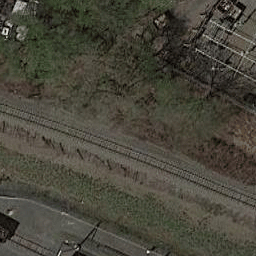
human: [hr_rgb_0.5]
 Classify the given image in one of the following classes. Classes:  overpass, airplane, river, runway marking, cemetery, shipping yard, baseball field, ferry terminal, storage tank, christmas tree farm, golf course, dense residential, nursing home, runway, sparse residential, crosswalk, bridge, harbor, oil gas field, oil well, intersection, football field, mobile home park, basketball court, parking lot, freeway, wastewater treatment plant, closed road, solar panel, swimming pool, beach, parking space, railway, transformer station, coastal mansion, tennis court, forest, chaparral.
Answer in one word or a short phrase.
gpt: railway